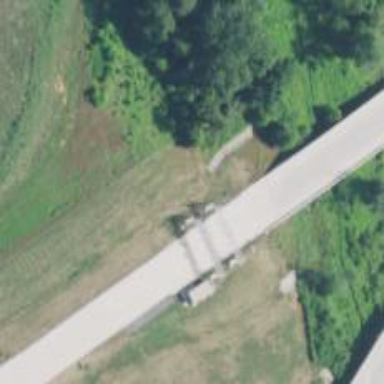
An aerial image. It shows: Toll gantry on the road.